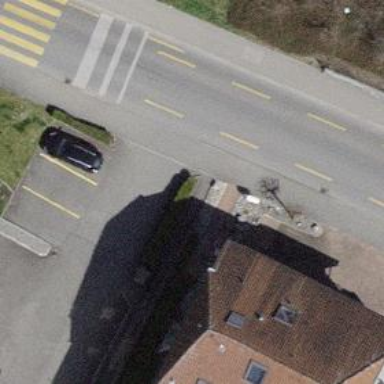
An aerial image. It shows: Sidewalk along the footway.